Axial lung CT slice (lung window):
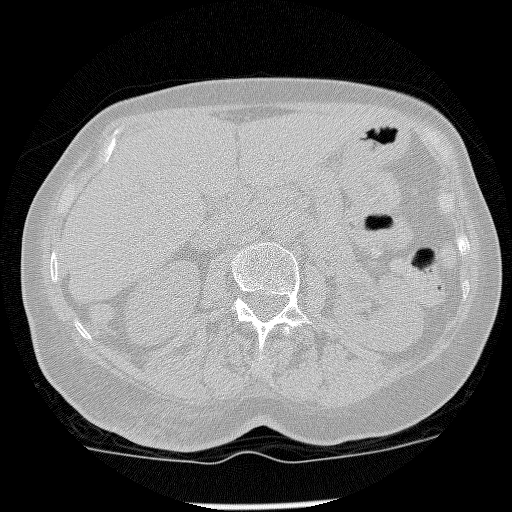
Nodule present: no